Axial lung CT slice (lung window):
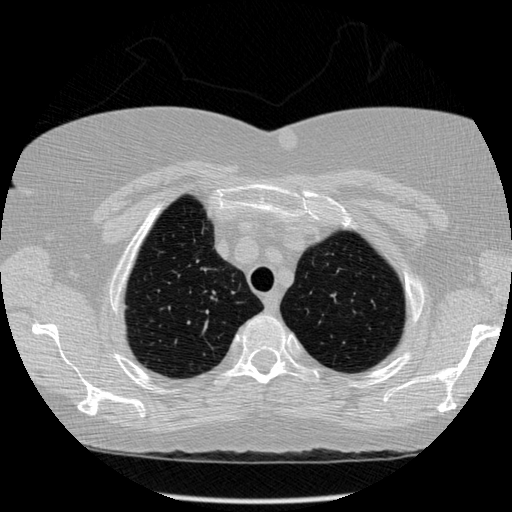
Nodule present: no